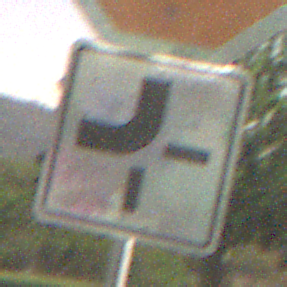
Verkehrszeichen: VerlaufVorfahrtsstrasse2
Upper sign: Stop
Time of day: Night
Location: Outdoor (Nature)
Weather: Clear
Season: NotSpecified
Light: Natural